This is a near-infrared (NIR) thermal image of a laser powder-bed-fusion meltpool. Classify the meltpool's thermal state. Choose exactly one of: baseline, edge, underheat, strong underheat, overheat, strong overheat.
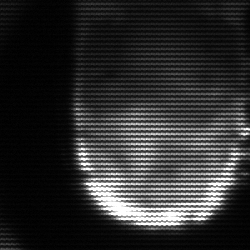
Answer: baseline